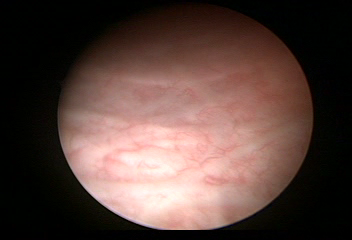
Modality: WLC
Class: Normal mucosa
Bladder cancer association: No